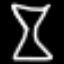
Label: hourglass